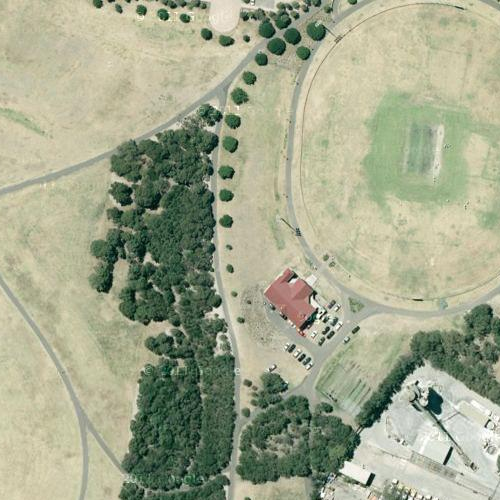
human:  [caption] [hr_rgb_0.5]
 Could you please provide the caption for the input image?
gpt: There are some green bushes on a big lawn with some paths go through this area .

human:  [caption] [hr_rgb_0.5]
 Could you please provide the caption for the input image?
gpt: A big meadow with some pieces of green bushes on it .

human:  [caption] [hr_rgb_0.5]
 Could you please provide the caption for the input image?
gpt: Some green bushes and curved paths on the big meadow .

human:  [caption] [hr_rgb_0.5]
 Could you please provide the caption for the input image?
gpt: There are some green bushes on a big lawn .

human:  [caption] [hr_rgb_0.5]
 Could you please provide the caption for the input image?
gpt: Some green bushes and curved paths on the big meadow .